Question: I have an big .txt document imported in Word (2013 version btw).
In the text I have the "paragraphs" formatted with several lines and "terminated" with a blank line.
In Word I would like do a semi automatic improvement of these "paragraphs" removing all but the last end-paragraph mark.
I can select manually the groups of lines and run the macro/vba that clean the paragraph.
(I don't want an totally automatic function, nor change other than the loaded document)
Please see the attached image.
You can see the Word end mark in each "line".
I want to remove the mark in all the lines except the real last, thus getting one only paragraph with all the selected lines.
As an addon I like also clean also the excess of spaces (shown as .... in the image), thus change n spaces to only one.
I've tried some tips founded here (as <URL> but I think the mine is a different thing.
Thanks very much, and sorry my poor english.

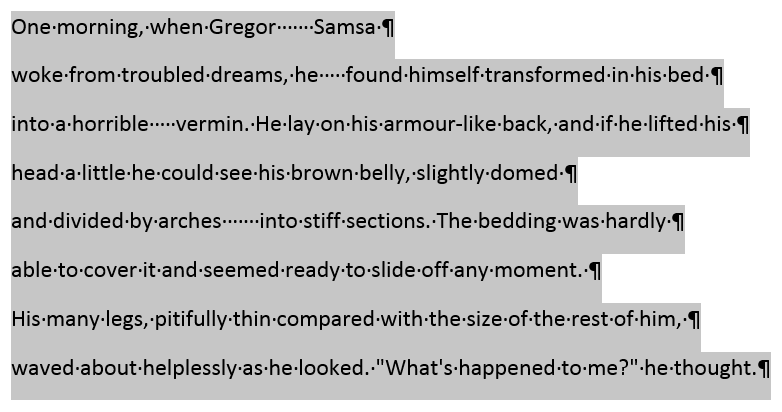
Answer: You can replace all paragraph marks '"^p"' with nothing '""', and replace two/three '" "' (blank-spaces) with one '" "' using code given below.
Your document may also contain double paragraph marks i.e "^p^p". Replacing '"^p^p"' with '"^p"' first; will do the job.
'''
Dim Mr As Range
Set Mr = ActiveDocument.Content
With Mr.Find
.Wrap = wdFindContinue
.Text = "^p"
.Replacement.Text = ""
.Execute Replace:=wdReplaceAll
End With
With Mr.Find
.Wrap = wdFindContinue
.Text = " "
.Replacement.Text = " "
.Execute Replace:=wdReplaceAll
End With
With Mr.Find
.Wrap = wdFindContinue
.Text = " "
.Replacement.Text = " "
.Execute Replace:=wdReplaceAll
End With
'''